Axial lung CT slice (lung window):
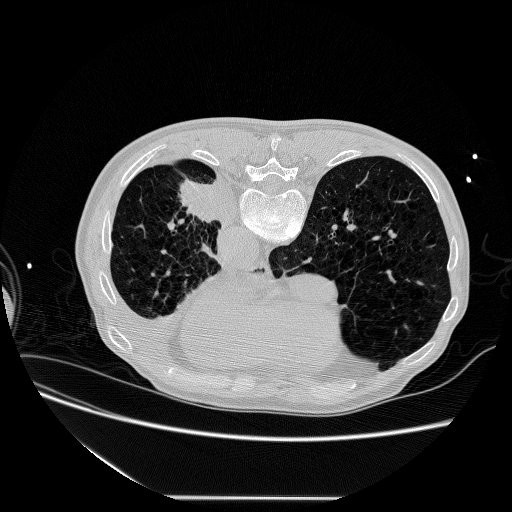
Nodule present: no